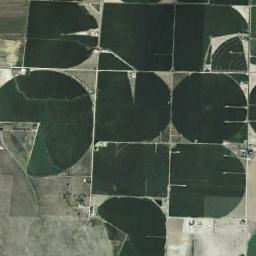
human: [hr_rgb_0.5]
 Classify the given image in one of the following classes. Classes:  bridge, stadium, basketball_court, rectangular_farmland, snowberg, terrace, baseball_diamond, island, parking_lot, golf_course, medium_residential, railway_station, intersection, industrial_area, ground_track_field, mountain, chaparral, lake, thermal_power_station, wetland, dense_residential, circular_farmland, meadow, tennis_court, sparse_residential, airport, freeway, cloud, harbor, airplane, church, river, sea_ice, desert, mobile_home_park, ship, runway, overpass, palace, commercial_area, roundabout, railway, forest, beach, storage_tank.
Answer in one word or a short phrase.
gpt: circular_farmland